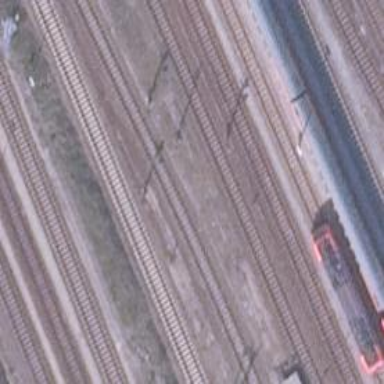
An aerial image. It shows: Railway signal.